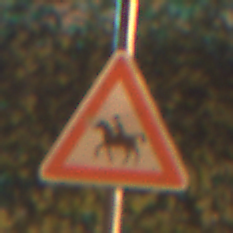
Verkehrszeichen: ReiterRechts
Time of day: Night
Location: Outdoor (Urban)
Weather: PartlyCloudy
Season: NotSpecified
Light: Artificial